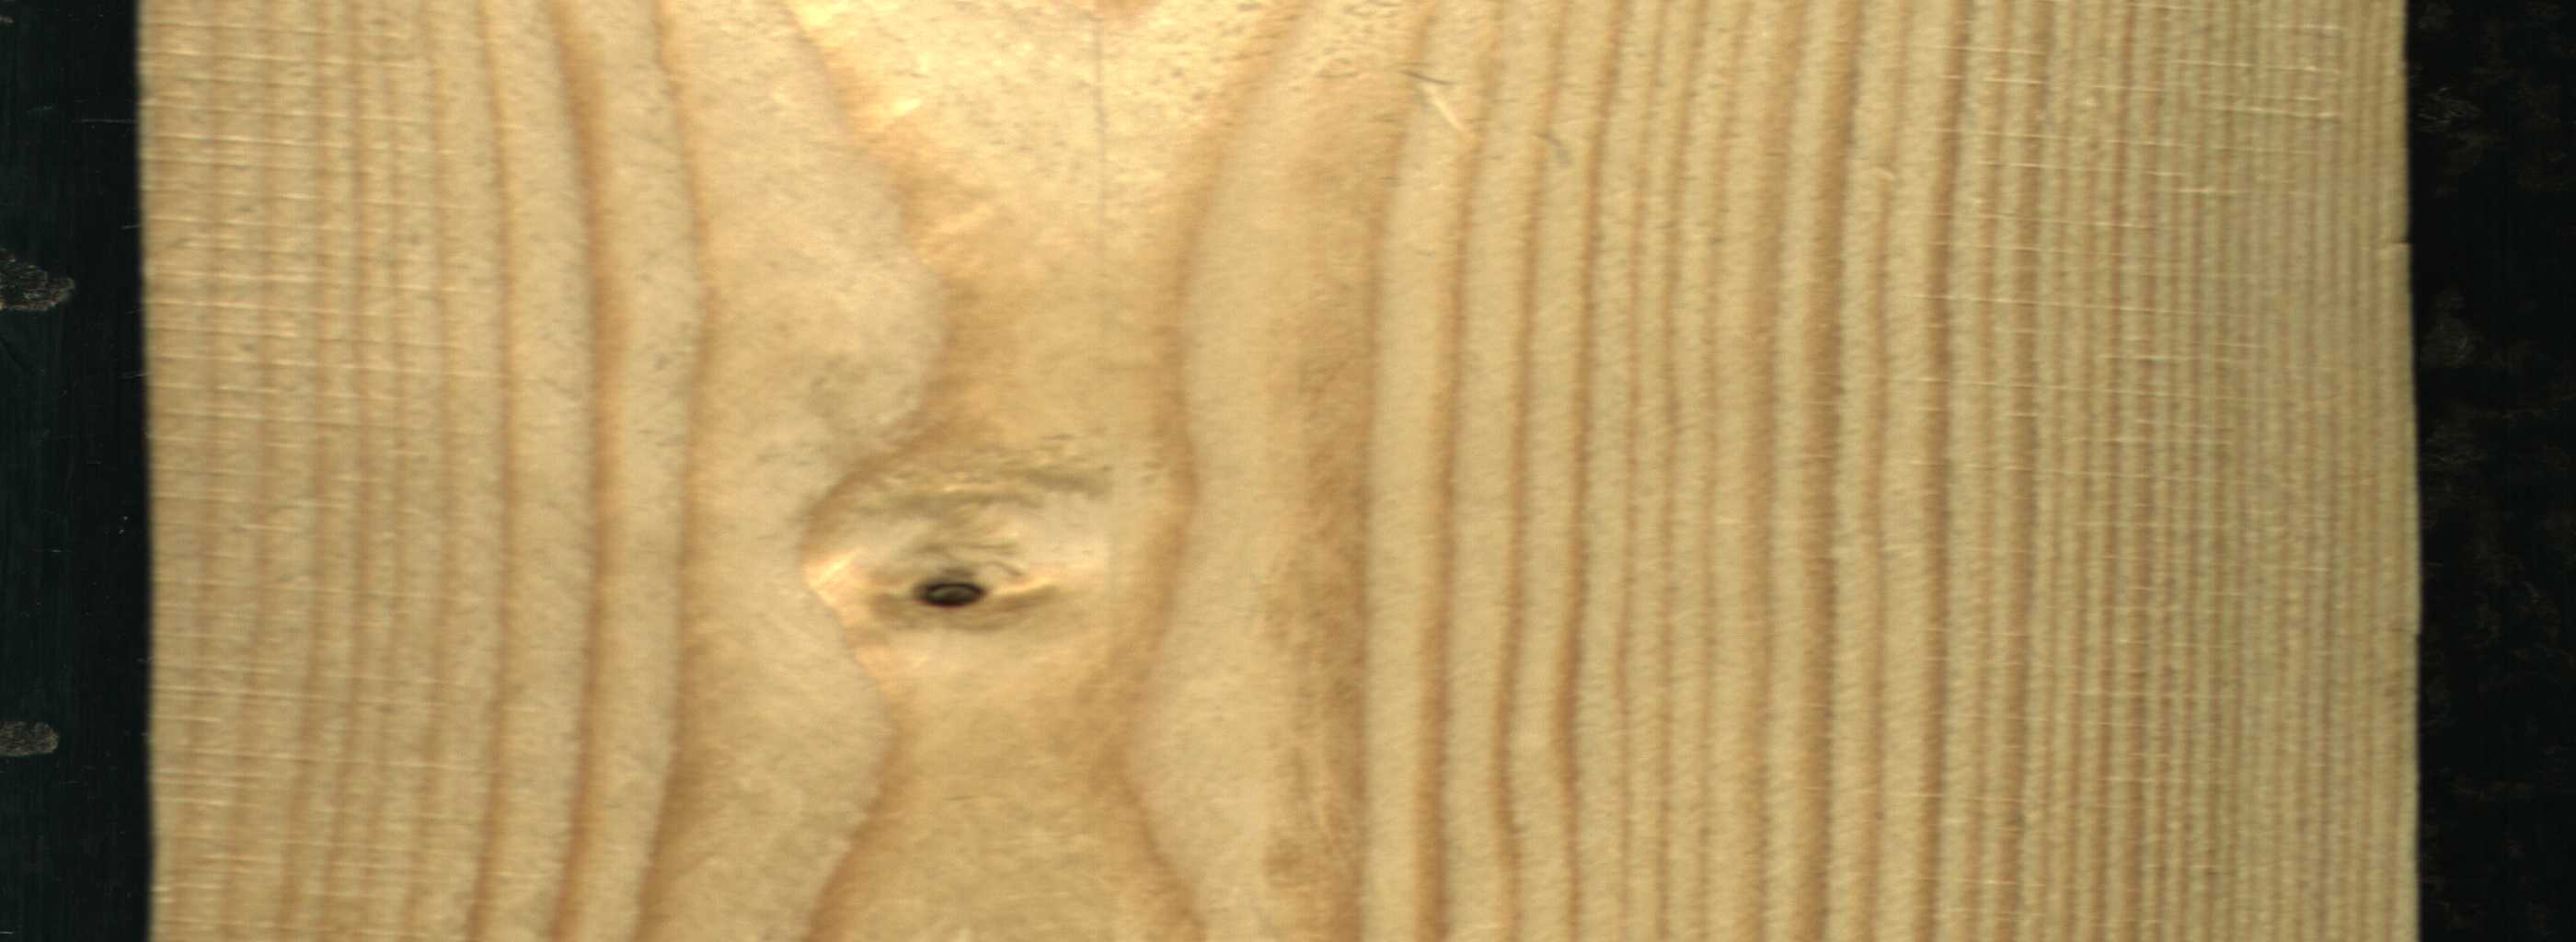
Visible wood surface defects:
Dead_Knot